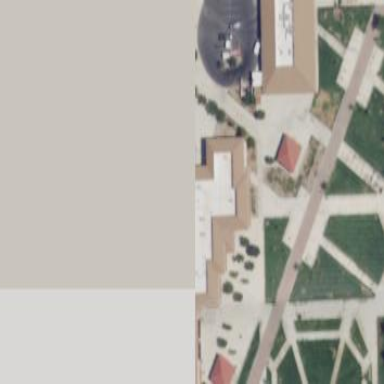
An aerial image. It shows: School building.